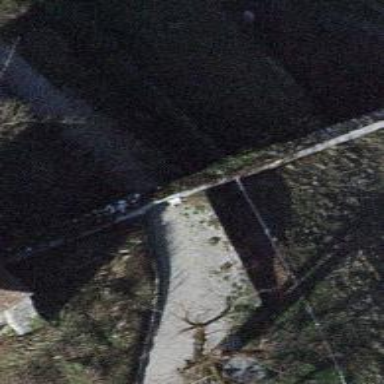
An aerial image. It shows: Gate.